Aerial crown-view tile of a tropical tree (Barro Colorado Island, Panama), acquired 20250915:
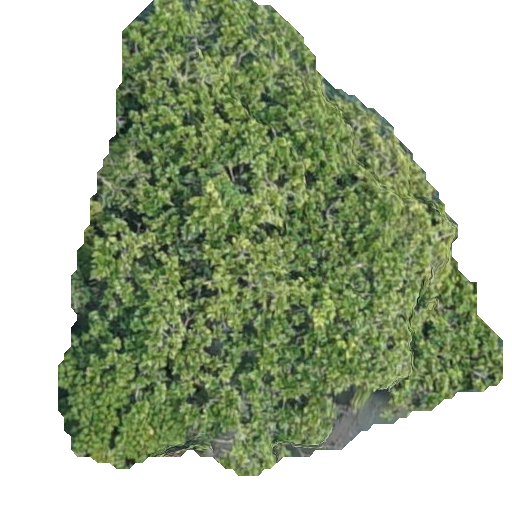
Species: Anacardium excelsum
GBIF accepted scientific name: Anacardium excelsum
Crown area: 210.776 m²